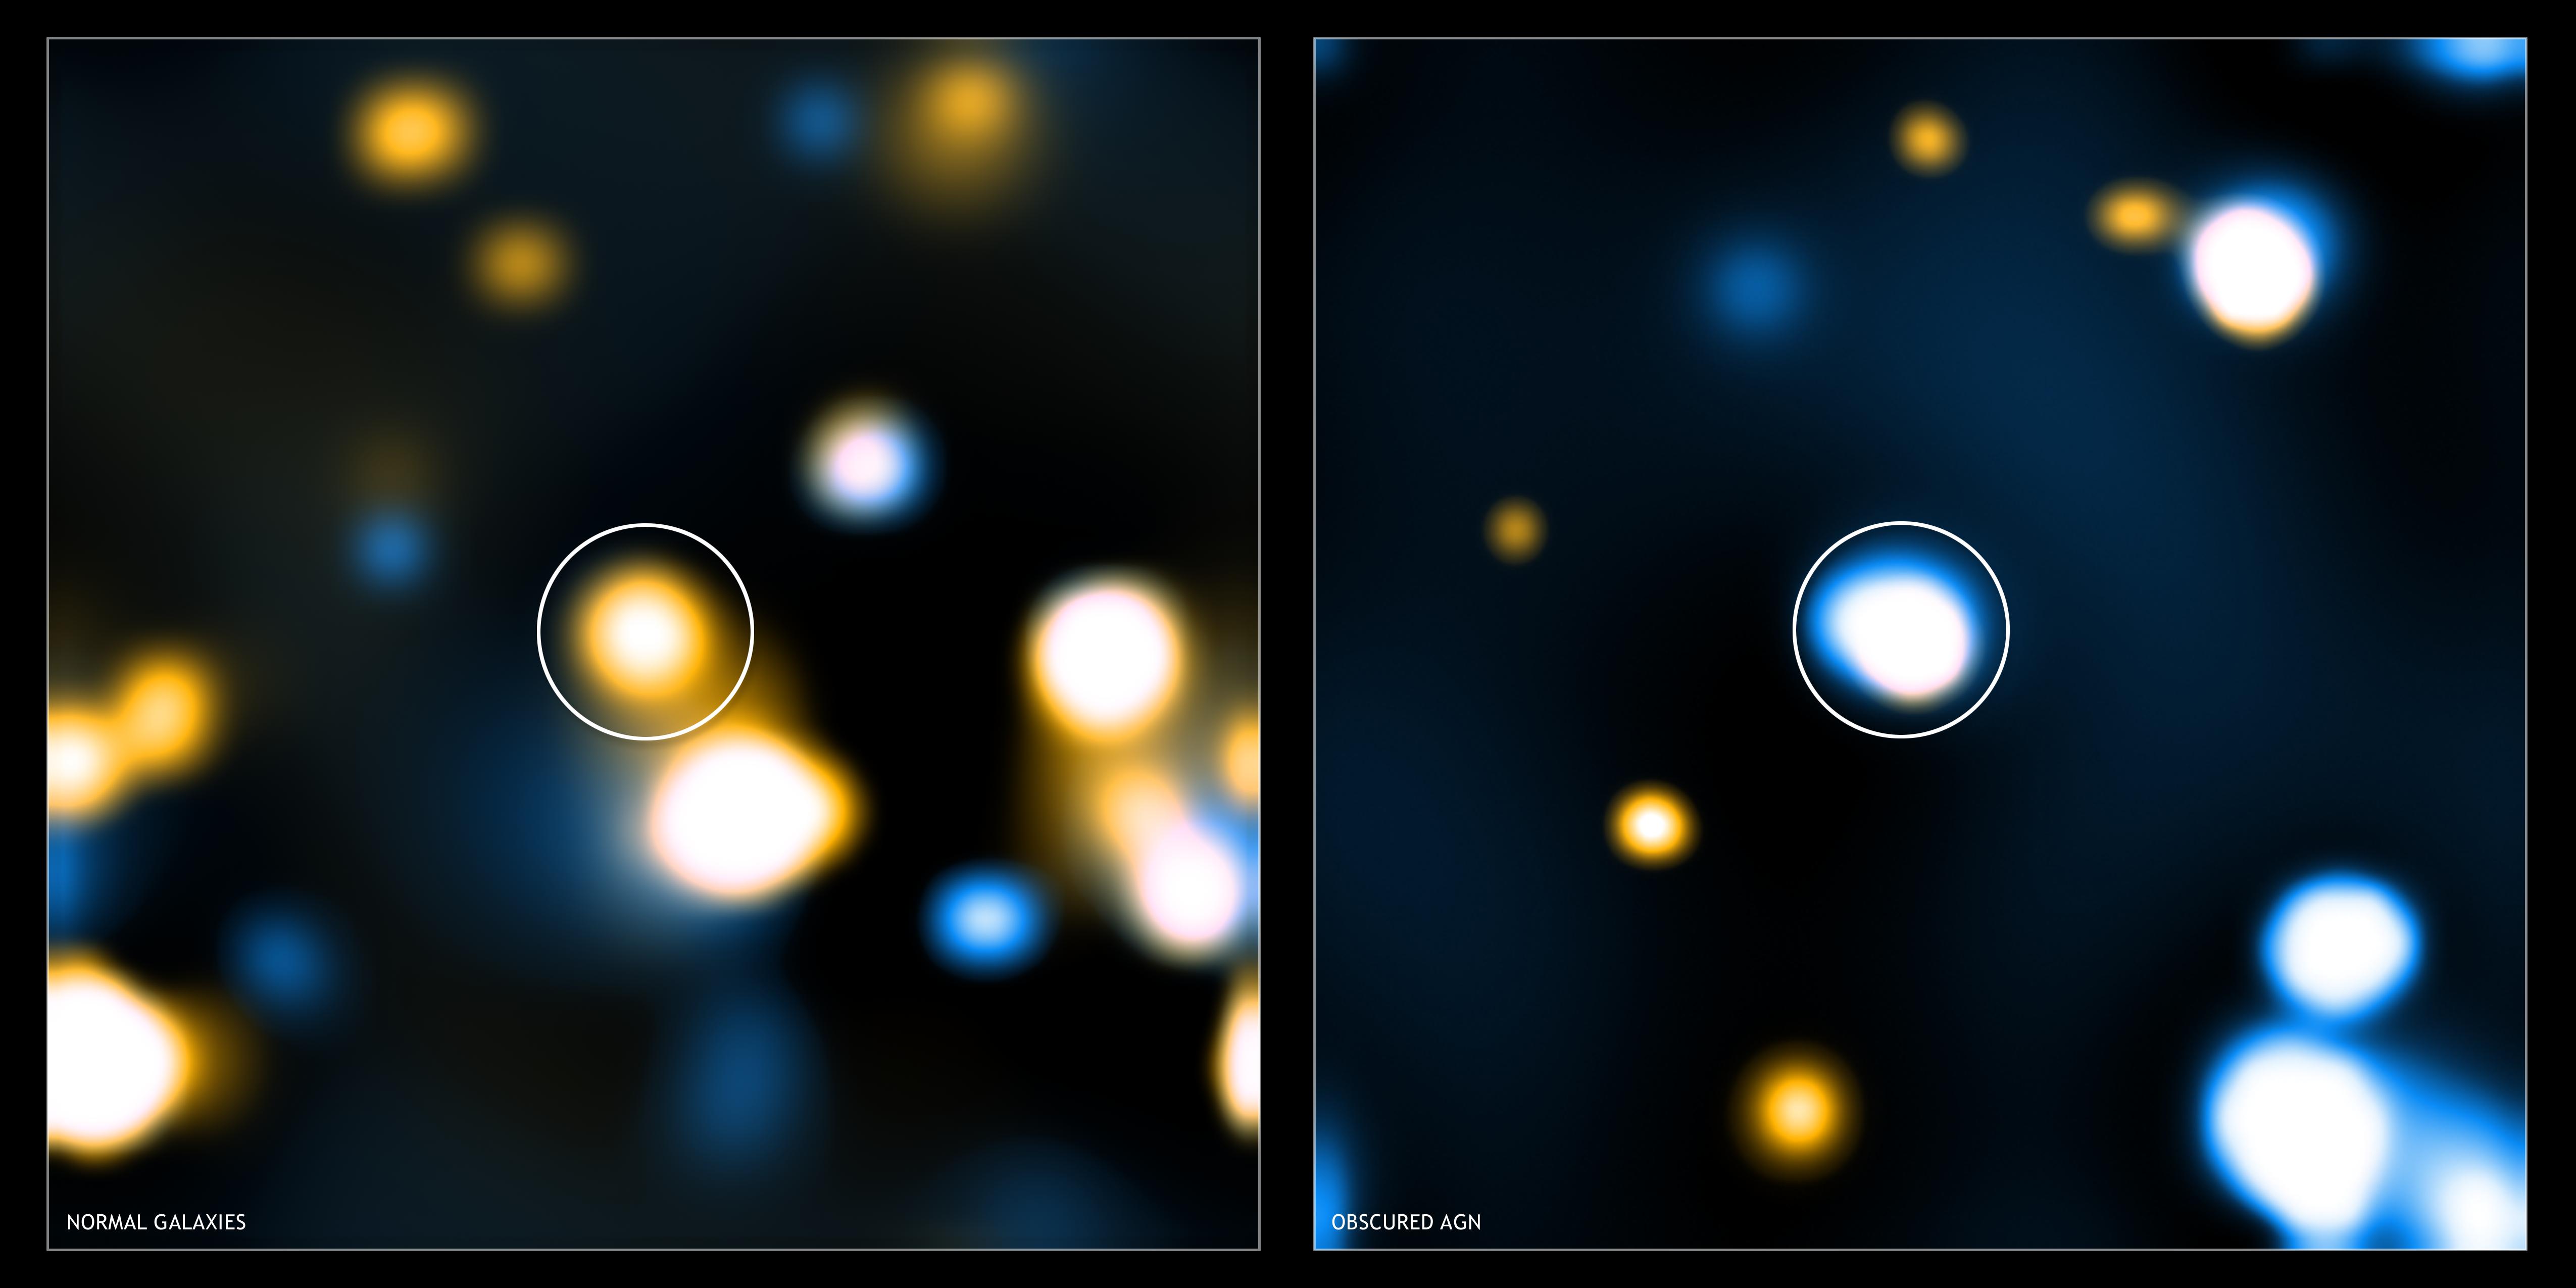
Stacks of Light Chandra X-ray Observatory